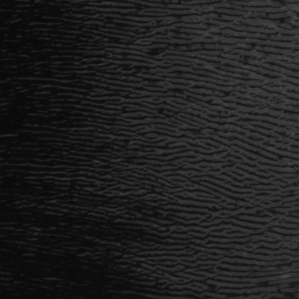
Label: frost